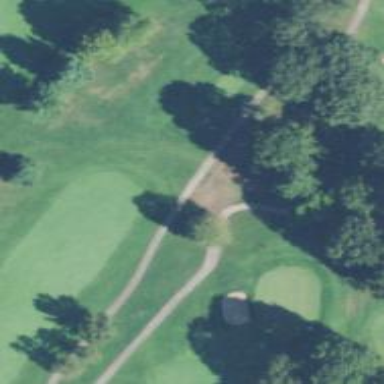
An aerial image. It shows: Path for both roads and golfers.